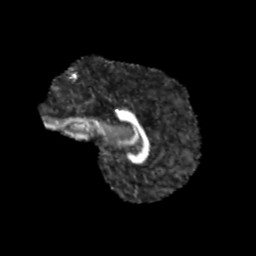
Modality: FA
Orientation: sagittal
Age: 13
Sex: male
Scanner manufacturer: siemens
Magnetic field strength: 3 T
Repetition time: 3.8 s
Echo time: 0.07 s